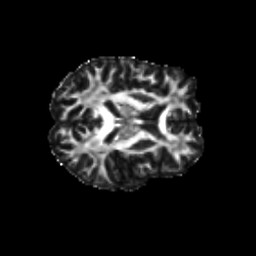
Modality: FA
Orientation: axial
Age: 24
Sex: female
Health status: healthy
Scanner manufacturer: siemens
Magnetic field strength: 3 T
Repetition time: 8.6 s
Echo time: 0.095 s